高一 · 立体几何学
如图所示, $P$ 为平行四边形 $A B C D$ 所在平面外一点, $M, N$ 分别为 $A B, P C$ 的中点.求证: $M N / /$ 平面 $P A D$.

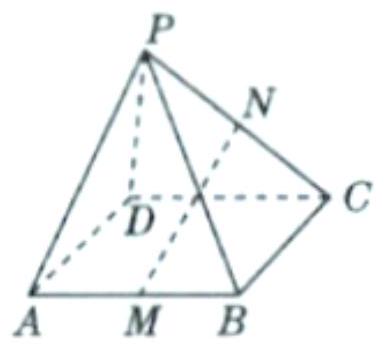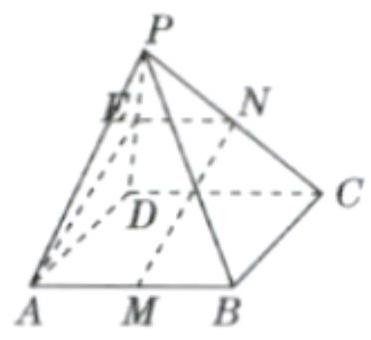
答案: 见解析
解析: 【分析】

取 $P D$ 的中点 $E$, 连接 $E A, E N$, 根据线面平行的判定定理, 即可证明结论成立.

【详解】

证明：取 $P D$ 的中点 $E$, 如图所示, 连接 $E A, E N$.

$\because E, N$ 分别为 $P D, P C$ 的中点, $\therefore E N / / C D$, 且 $E N=\frac{1}{2} C D$.

$\because$ 四边形 $A B C D$ 为平行四边形, $M$ 为 $A B$ 的中点,

$\therefore A M / / C D$ 且 $A M=\frac{1}{2} C D, \therefore A M, E N$ 平行且相等,

$\therefore$ 四边形 $A M N E$ 为平行四边形, $\therefore M N / / A E$.

又 $A E \subset$ 平面 $P A D, M N \not \subset$ 平面 $P A D$,

$\therefore M N / /$ 平面 $P A D$.

【点睛】

本题主要考查证明线面平行, 熟记线面平行的判定定理即可, 属于常考题型.